Question: I have a PHP program which performs a series of key driven SSH connections (as Apache user www-data), and executes scripts on the remote server which check the statuses of a couple services/deamons. Based on the reported status, "Running" or "Stopped," a function determines the appropriate image, green check or red 'x', that should be display within a div table cell.
It looks like this:

The problem is 9 servers are polled and 18 div table cells are dynamically built. I'd like to refresh/display each div as the data is returned from each SSH call.
This is the PHP code where each SSH call is made the div containing the result is inserted:
'''
$cmd_string=buildServiceCallString($distIP, "VolCreationService","serviceCheck");
echo "<div class="statTableRow">";
echo "<div class="statData statTableCell">";
$cmd_output=shell_exec($cmd_string);
echo "<span class="serviceTitle">VolCreationService: <img class="runStatImage" src="".displayRunStatusImage($cmd_output).""></span>";
$cmd_output="";
echo "</div>"; //end statTableCell
echo "</div>"; //end statTableRow
'''
I've made an effort to understand the jQuery .load() method, but it hasn't clicked yet. I imagine this will involve a callback, but I don't understand how the element is accessed and displayed with an asynchronous call.
Any advice is greatly appreciated!
-TU
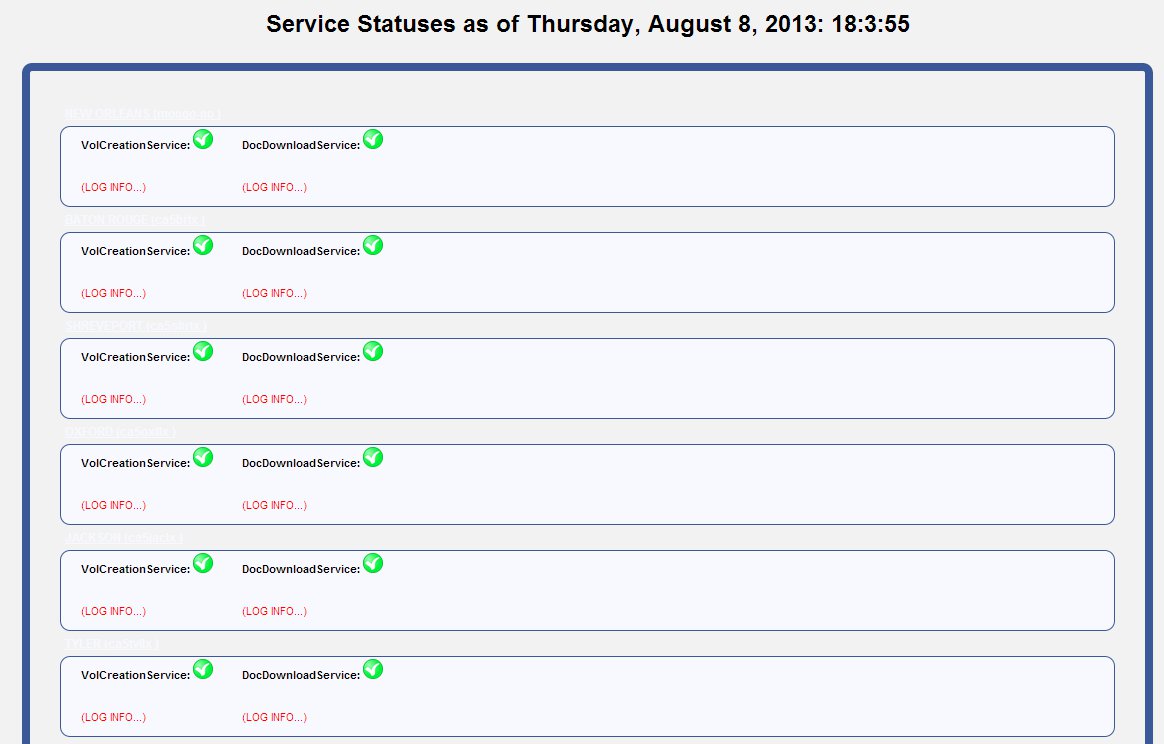
Answer: So a very simple example of how to dynamically add content to a DOM element. You can use $.ajax
'''
var request = $.ajax({
type: "POST",
url: "example.php",
data: data_obj,
dataType: "html"
}).done(function(msg) {
$("#example_element").append(msg);
}
'''
the url: will point to your file.
data: is optional, but using that option will allow you to pass the key you want to retrieve back.
dataType: specifies what return type you expect
in .done the simplest thing you can do to load content is just to append it to something (or replace, but in your case you probably want to append it).
Note that this call doesn't check for error cases.
<URL>